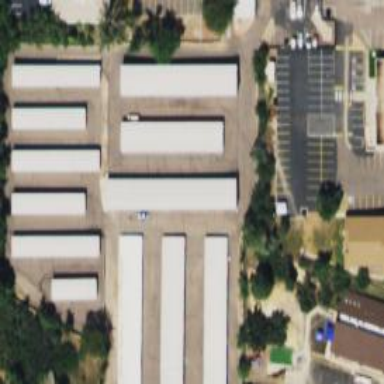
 known as Public Storage according to Wikipedia."